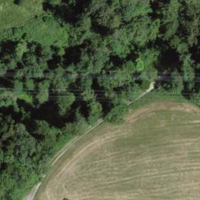
EUNIS habitat code: 41
Species observed at this site:
Sambucus racemosa